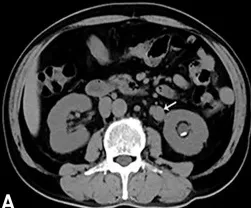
(A) Axial unenhanced CT image demonstrates a soft tissue mass (arrow) in the upper of the left ureter. On unenhanced CT scan, ureteral mass measures 37 HU.
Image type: radiology (ct)